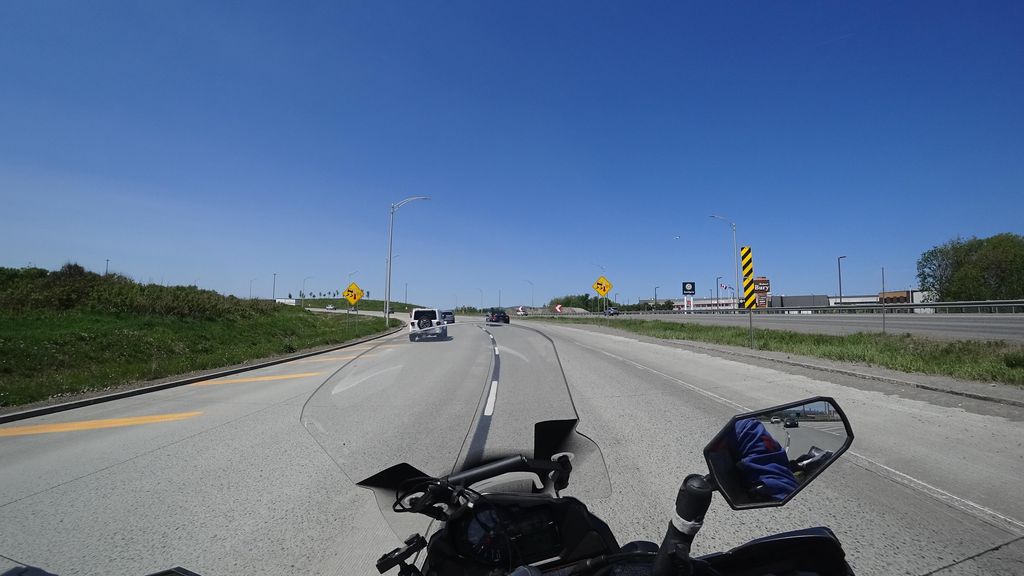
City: quebec_city